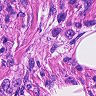
Metastatic tissue present: yes